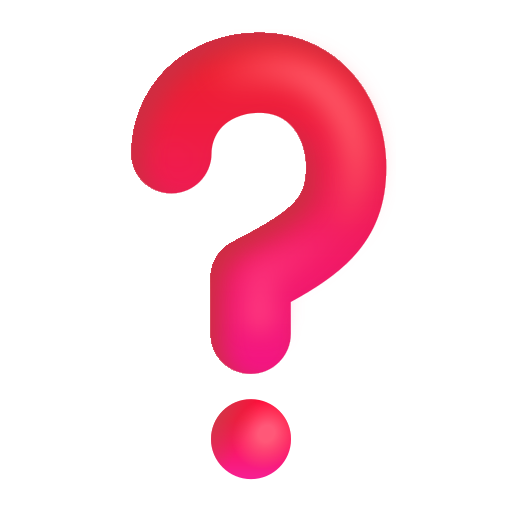
red question mark color